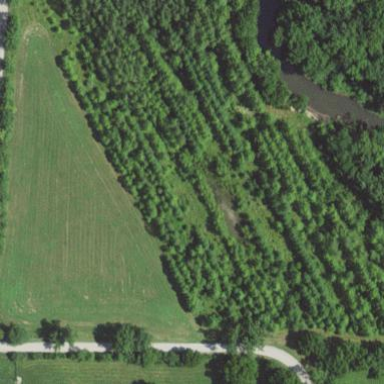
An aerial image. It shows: Plant nursery specializing in trees.